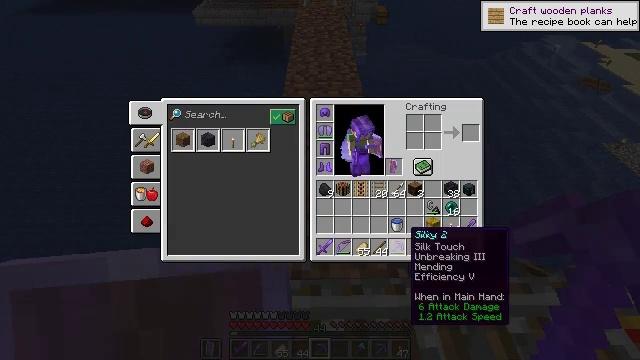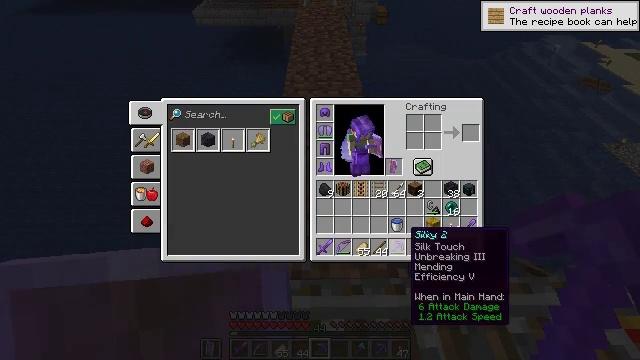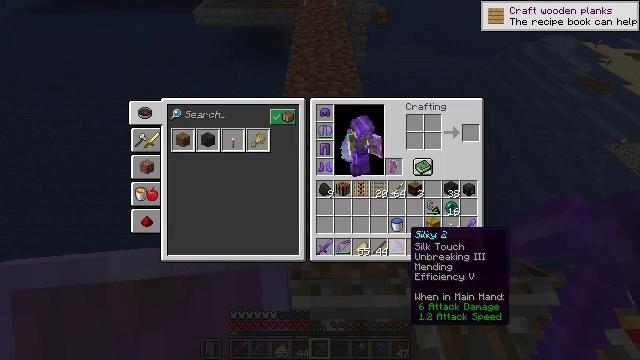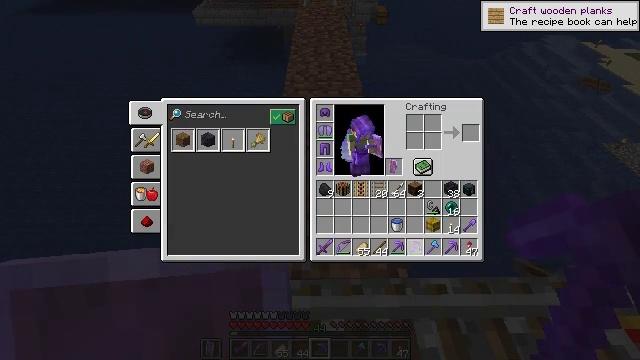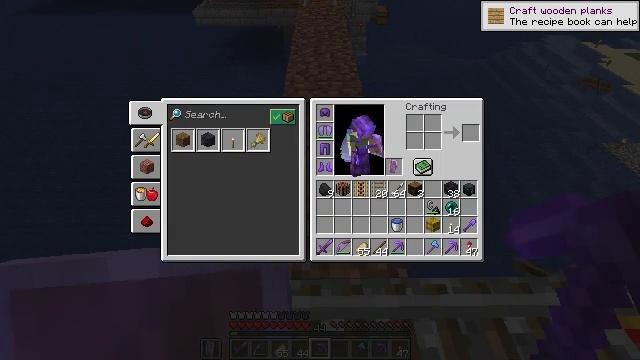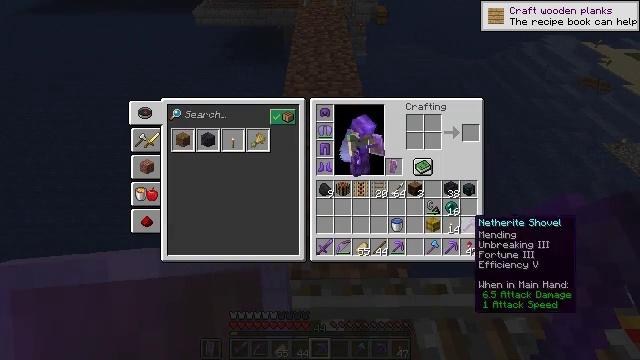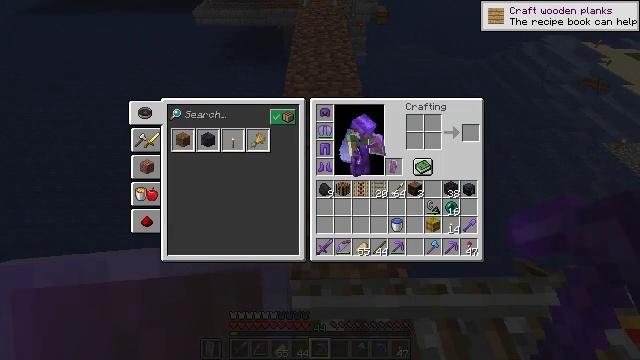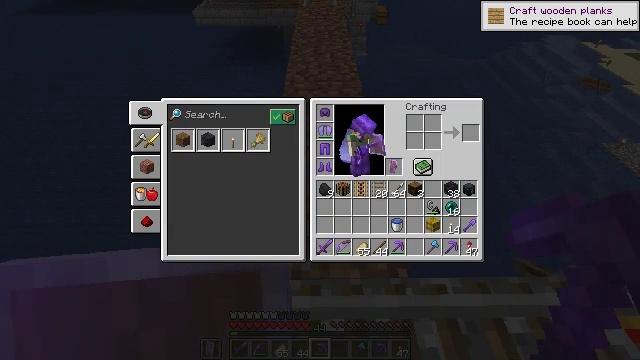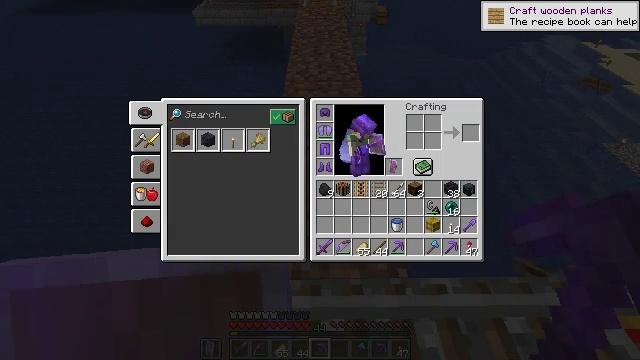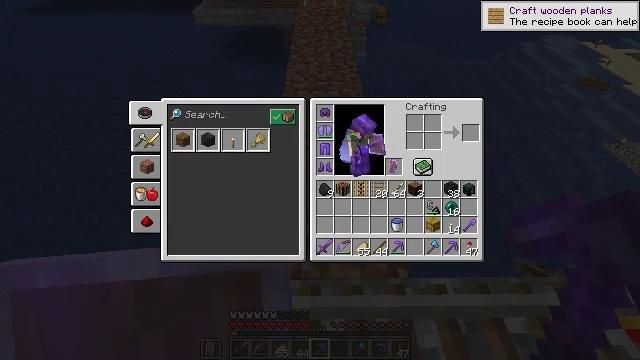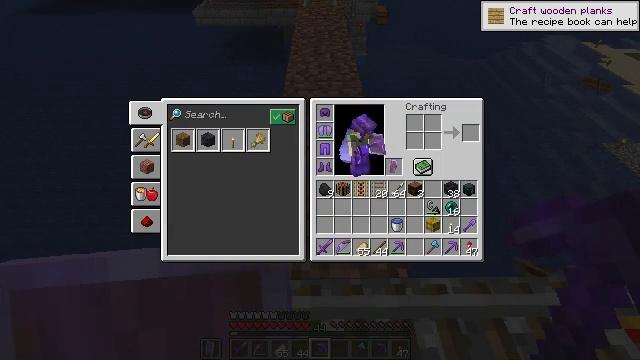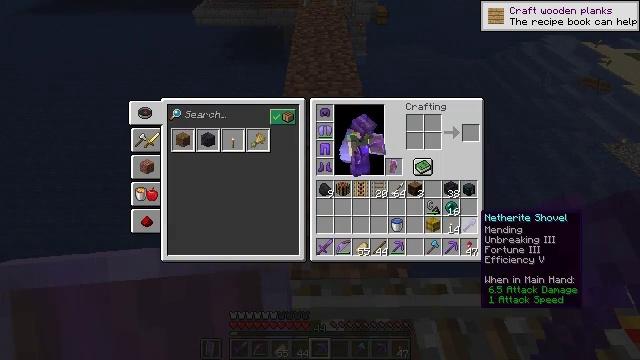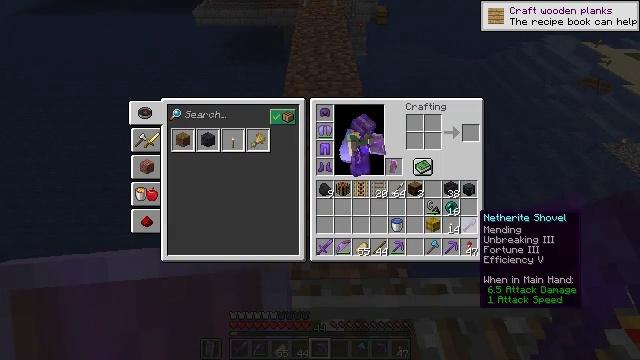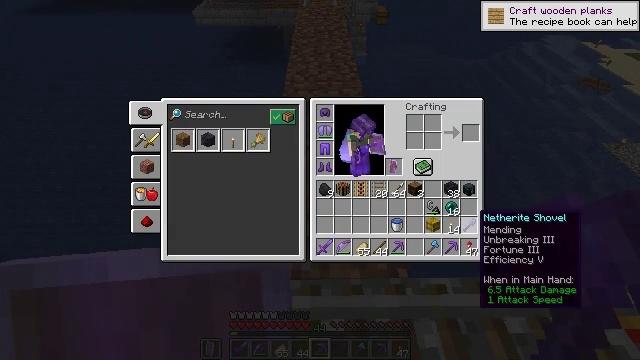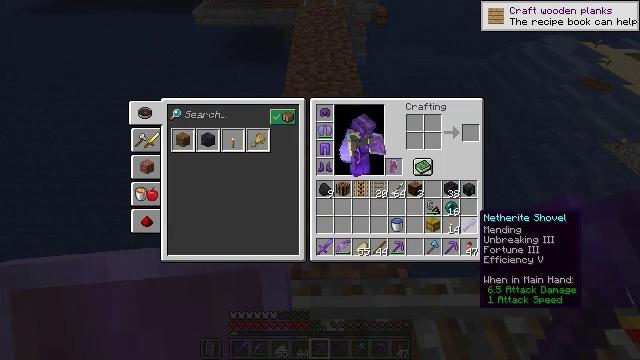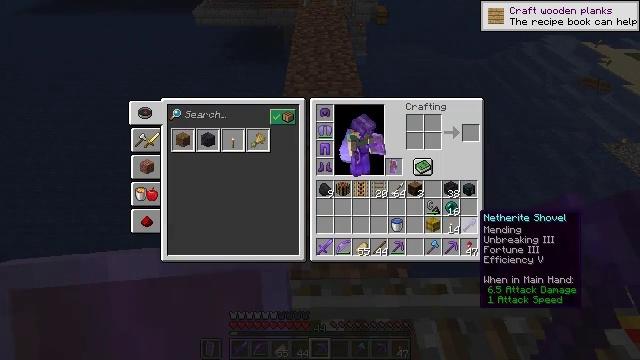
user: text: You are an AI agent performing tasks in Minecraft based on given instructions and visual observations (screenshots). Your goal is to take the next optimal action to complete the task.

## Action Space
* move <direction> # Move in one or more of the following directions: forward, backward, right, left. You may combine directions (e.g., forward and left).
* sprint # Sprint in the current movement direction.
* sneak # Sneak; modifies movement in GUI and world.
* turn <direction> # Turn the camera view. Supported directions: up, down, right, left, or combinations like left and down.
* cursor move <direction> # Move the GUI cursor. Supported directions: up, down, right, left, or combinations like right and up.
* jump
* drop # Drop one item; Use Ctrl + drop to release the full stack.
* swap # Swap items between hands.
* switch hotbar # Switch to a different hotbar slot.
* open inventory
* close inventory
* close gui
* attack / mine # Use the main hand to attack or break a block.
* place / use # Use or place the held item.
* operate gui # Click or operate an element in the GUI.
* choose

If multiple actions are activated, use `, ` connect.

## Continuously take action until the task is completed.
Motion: motion action
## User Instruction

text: Attack the ground to gather dirt.
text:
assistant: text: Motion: sneak
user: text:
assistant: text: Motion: sneak
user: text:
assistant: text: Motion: sneak, turn right
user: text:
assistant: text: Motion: sneak, turn right
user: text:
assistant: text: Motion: sneak, turn right
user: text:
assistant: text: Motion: sneak, turn right
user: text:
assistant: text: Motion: sneak
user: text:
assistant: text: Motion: sneak
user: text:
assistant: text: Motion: sneak
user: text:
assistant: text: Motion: sneak
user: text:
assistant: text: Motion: sneak, turn left
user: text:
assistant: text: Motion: sneak
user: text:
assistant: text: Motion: sneak
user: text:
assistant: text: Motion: sneak
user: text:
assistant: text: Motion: sneak
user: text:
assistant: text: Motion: sneak, attack / mine
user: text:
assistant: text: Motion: sneak, attack / mine
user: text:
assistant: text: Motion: sneak, attack / mine
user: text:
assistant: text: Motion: sneak
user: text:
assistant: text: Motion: no_op
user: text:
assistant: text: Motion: no_op
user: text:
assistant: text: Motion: no_op
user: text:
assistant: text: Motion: no_op
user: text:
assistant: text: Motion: no_op
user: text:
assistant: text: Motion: no_op
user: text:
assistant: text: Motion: no_op
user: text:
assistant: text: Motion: no_op
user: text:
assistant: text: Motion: no_op
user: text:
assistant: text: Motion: turn up
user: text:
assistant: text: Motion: turn up